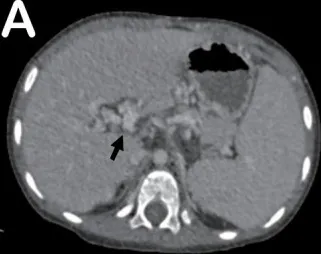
Computed tomography, esophagogastroduodenoscopy, and portography. (A) Computed tomography showing splenomegaly and signs of cavernous transformation of portal vein.
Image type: radiology (ct)